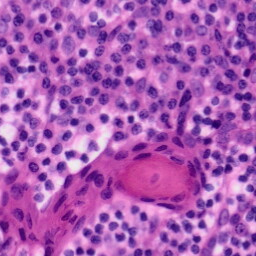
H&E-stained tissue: Tonsil